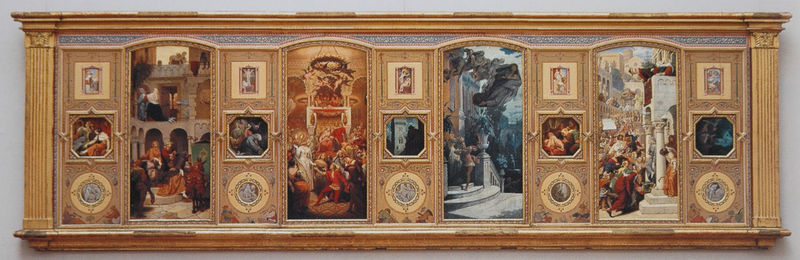
Titel: Das Märchen vom Aschenbrödel
Künstler: Moritz von Schwind
Standort: München
Institution: Neue Pinakothek
Schlagwörter: blau, gemälde, wolken, frauen, gelb, menschen, ocker, stadt, braun, bunt, fenster, grau, holz, lichter, männer, pfeiler, raum, szene, säule, säulen, dach, gebäude, rot, schloss, beige, malerei, wand, architektur, geschichte, historie, mensch, rahmen, silber, sockel, bild, bildnis, fünf, goldrahmen, felder, häuser, brüstung, kirche, rauch, gold, personen, person, rechts, renaissance, fliegen, kreis, rund, engel, balkon, relief, schrift, wellen, bilder, rahmung, fassade, türen, sonnenlicht, dächer, klein, empore, pilaster, rundbogen, romantik, treppe, treppen, tafel, büste, ornamente, leuchter, stufen, bemalt, galerie, schauspiel, foto, fotografie, photographie, rechtecke, bögen, vier, eckig, medaillon, glaube, rechteck, münchen, links, schweben, symmetrisch, gross, kreise, mosaik, kranz, altar, kapitelle, kapitell, intarsien, photo, fries, sims, gesims, farbfoto, christus, jesus, ionisch, metamorphose, märchen, krönung, sammlung, kasetten, heilige, golden, verehrung, hoffnung, heilig, maria, schwind, anbetung, illusion, miniatur, schaft, szenen, entwicklung, klarheit, ensemble, schrein, viereck, vierecke, gewellt, neue, anordnung, details, szenisch, verkündigung, legende, schwelle, gebälk, kassette, neue pinakothek, pinakothek, miniaturen, zonen, medaillons, predella, retabel, abschnitte, ikonographie, zyklus, erzählung, passion, antependium, narrativ, quartett, bildfelder, bilderfolge, altarretabel, heiligenlegende, polyptichon, vier bilder, episode, bilderwand, eingelassen, aschenbrödel, auf und ab, bifokal, einblicke, gebääude, große rahmen, illusionen, kleine rahmen, konen, lebenswege, polyfokal, richutng, tableau, tragaltar, vier szenen, stradt, ausrufung, ibel, bilger, medaiilons